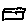
Label: house